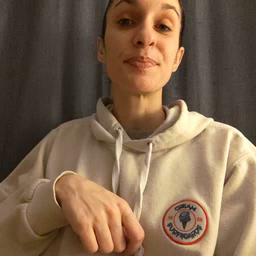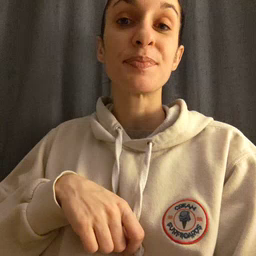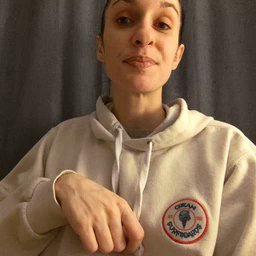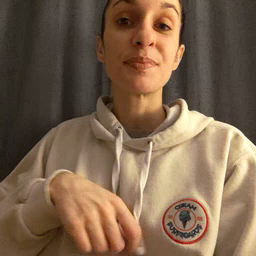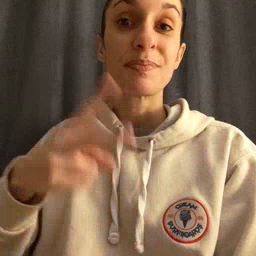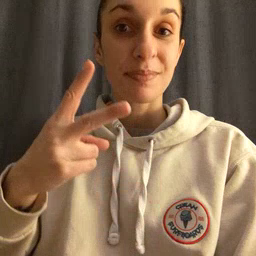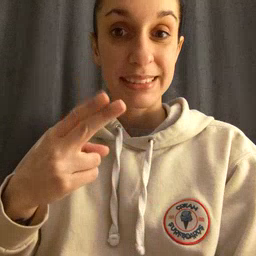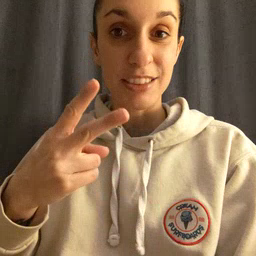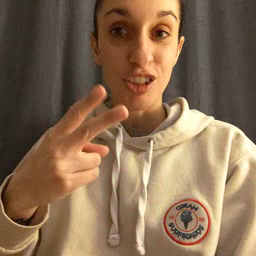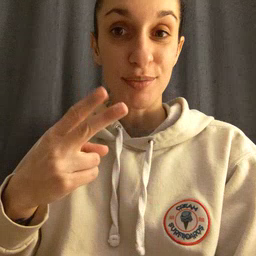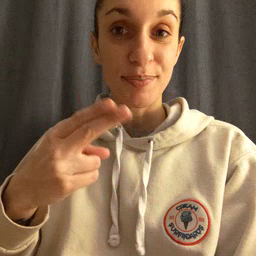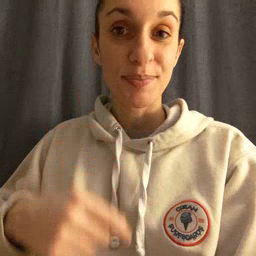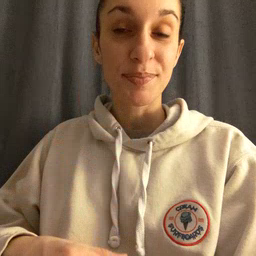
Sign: scissors